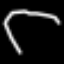
Label: diamond